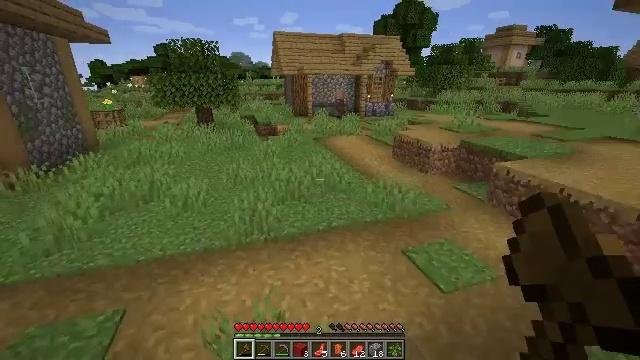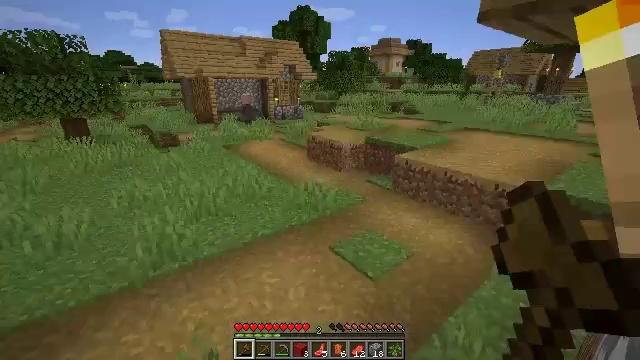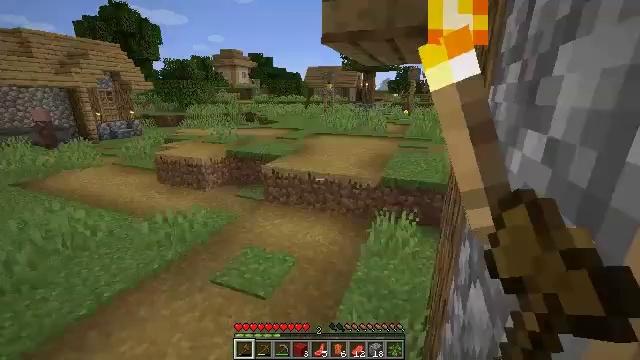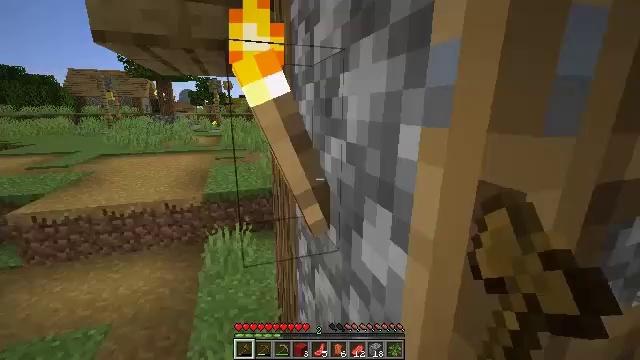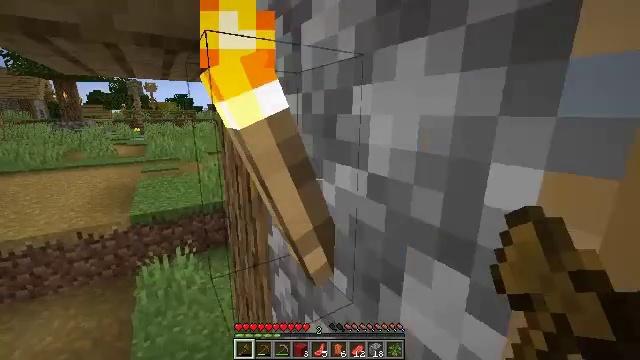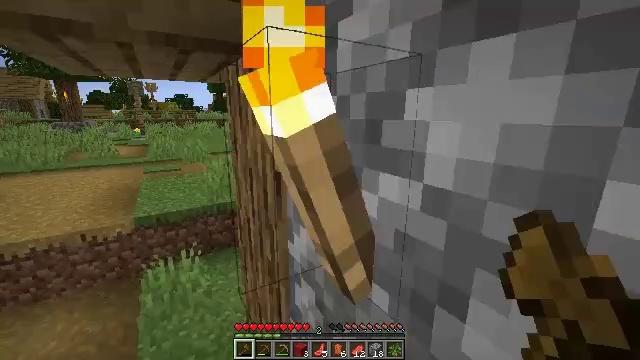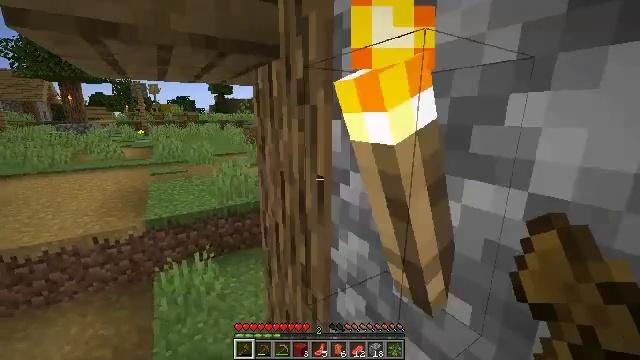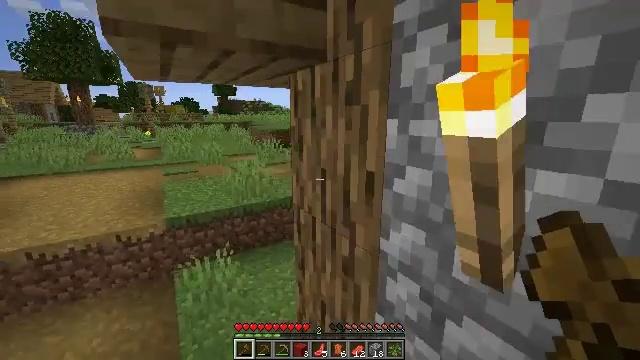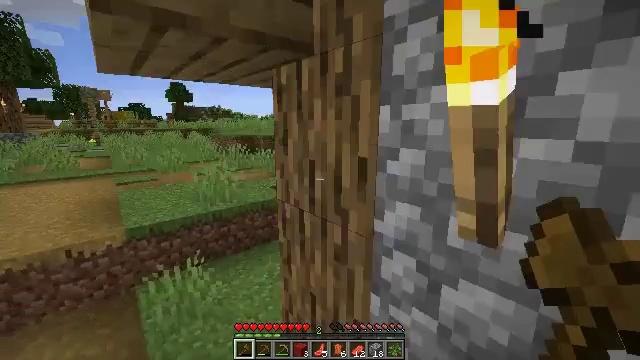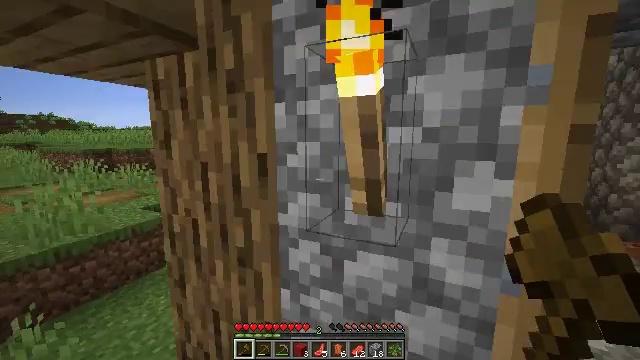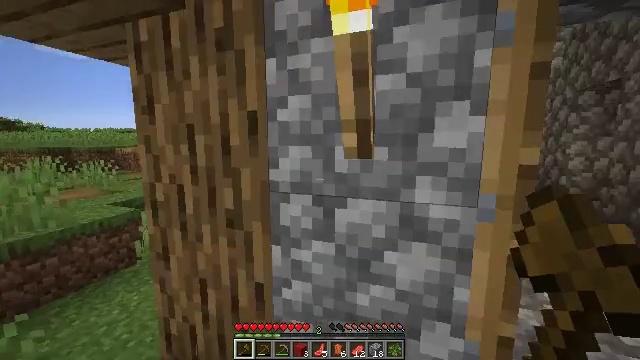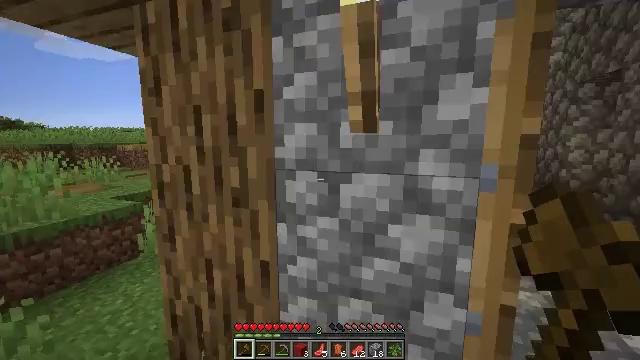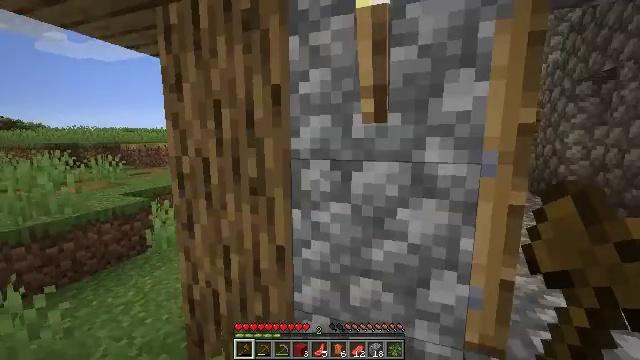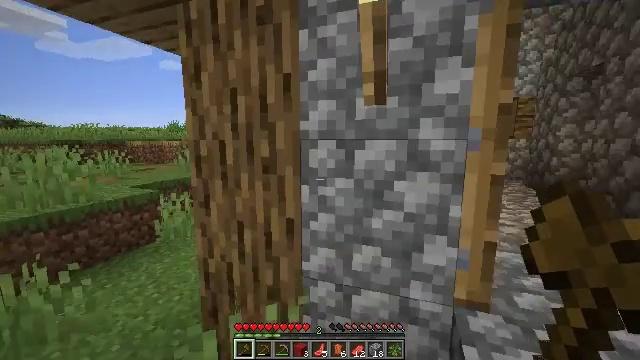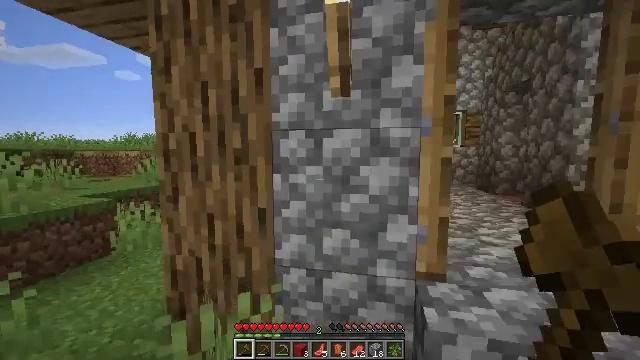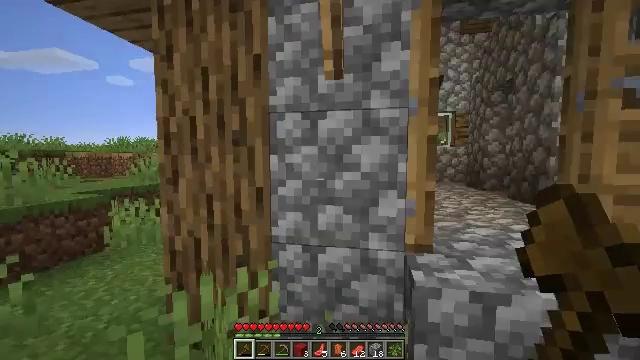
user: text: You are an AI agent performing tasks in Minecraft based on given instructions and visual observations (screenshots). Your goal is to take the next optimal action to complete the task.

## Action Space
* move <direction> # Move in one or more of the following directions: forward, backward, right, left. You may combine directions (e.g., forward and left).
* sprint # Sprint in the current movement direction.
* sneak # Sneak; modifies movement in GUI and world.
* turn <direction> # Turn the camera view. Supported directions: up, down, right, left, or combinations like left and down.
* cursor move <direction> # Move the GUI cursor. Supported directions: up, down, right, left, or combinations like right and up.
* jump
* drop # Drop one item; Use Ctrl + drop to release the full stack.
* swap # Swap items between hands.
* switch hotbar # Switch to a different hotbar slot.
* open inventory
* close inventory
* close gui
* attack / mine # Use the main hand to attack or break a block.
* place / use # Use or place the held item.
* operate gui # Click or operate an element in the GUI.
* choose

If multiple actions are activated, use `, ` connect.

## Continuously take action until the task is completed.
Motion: motion action
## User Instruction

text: Get smooth stone for building.
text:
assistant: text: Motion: move forward, turn right
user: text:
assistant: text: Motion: move forward, turn right and up
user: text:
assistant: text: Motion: move forward, turn right and up
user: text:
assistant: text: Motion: move forward and move left, turn right and up
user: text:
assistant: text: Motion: move left
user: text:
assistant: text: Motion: move back and move left
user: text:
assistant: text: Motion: move back and move left
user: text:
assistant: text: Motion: move left, turn right and up
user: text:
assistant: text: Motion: turn right and up
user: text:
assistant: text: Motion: move back, turn right
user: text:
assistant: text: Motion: move back
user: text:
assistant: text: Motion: move back
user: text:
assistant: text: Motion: move back, switch to hotbar 1
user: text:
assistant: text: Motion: move back, turn right and up, switch to hotbar 1
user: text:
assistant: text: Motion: move back and move right, turn right and up
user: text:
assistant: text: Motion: move back and move right
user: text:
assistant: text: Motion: move back and move right, turn up
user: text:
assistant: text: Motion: move back and move right, turn left and up
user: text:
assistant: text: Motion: move back and move right, turn left and up
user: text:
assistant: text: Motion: turn up
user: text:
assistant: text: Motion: no_op
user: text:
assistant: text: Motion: no_op
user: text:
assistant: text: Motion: turn right and up
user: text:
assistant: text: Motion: turn right
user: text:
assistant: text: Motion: no_op
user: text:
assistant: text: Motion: no_op
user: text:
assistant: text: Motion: use / place
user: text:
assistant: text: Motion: use / place
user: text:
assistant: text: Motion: turn left
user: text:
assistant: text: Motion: turn left and down